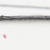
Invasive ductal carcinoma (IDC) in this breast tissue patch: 0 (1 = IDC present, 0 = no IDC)